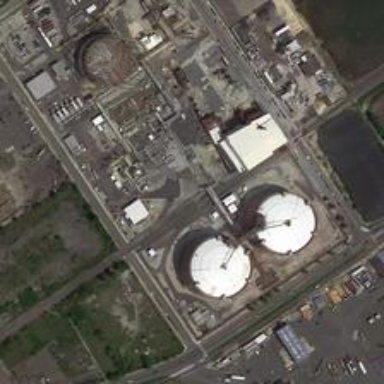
A wide variety of buildings here make up the factory .